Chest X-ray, AP view. Patient: 34 years old, sex M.
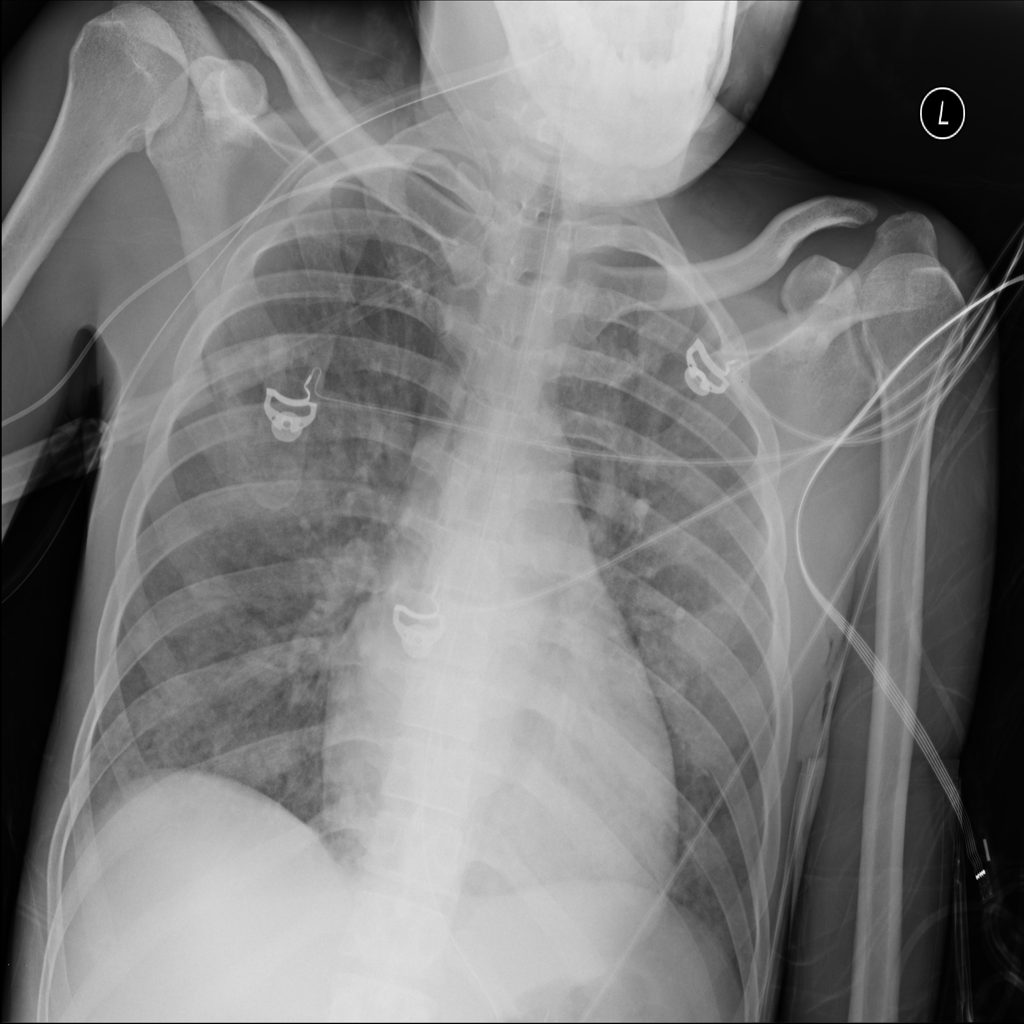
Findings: Cardiomegaly, Edema, Effusion